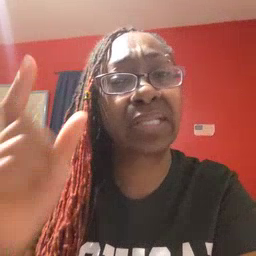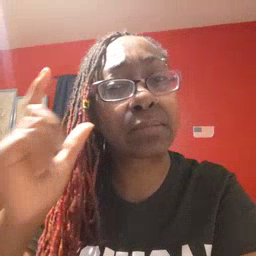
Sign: listen